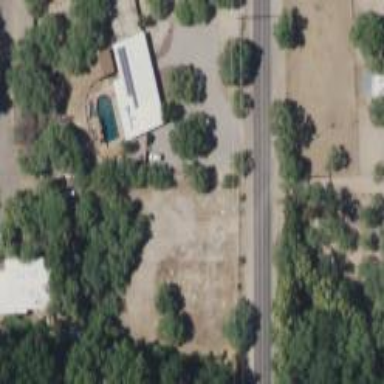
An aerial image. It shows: Driveway.